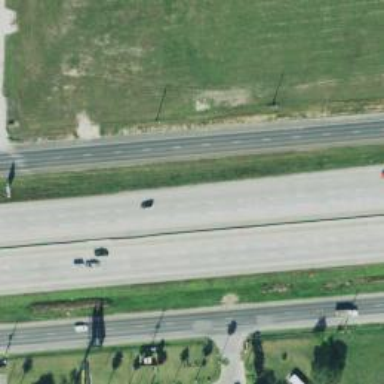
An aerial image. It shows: Secondary road with frontage road alongside.